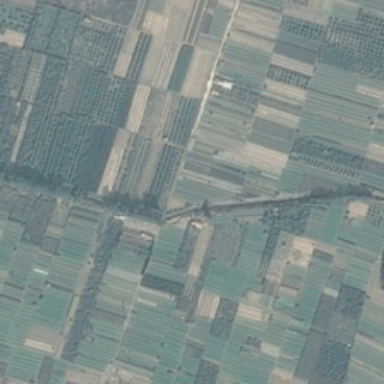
Many pieces of farmlands are in different green depths .